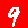
Digit: 9